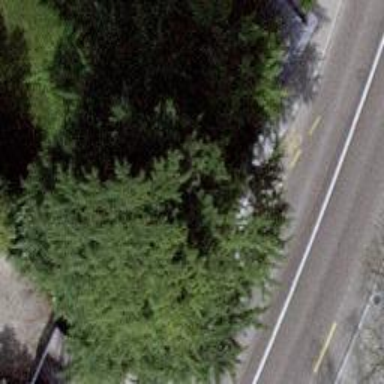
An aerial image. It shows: Evergreen needle-leaved tree.